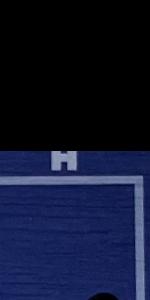
Label: Empty